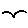
Label: bird